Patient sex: M
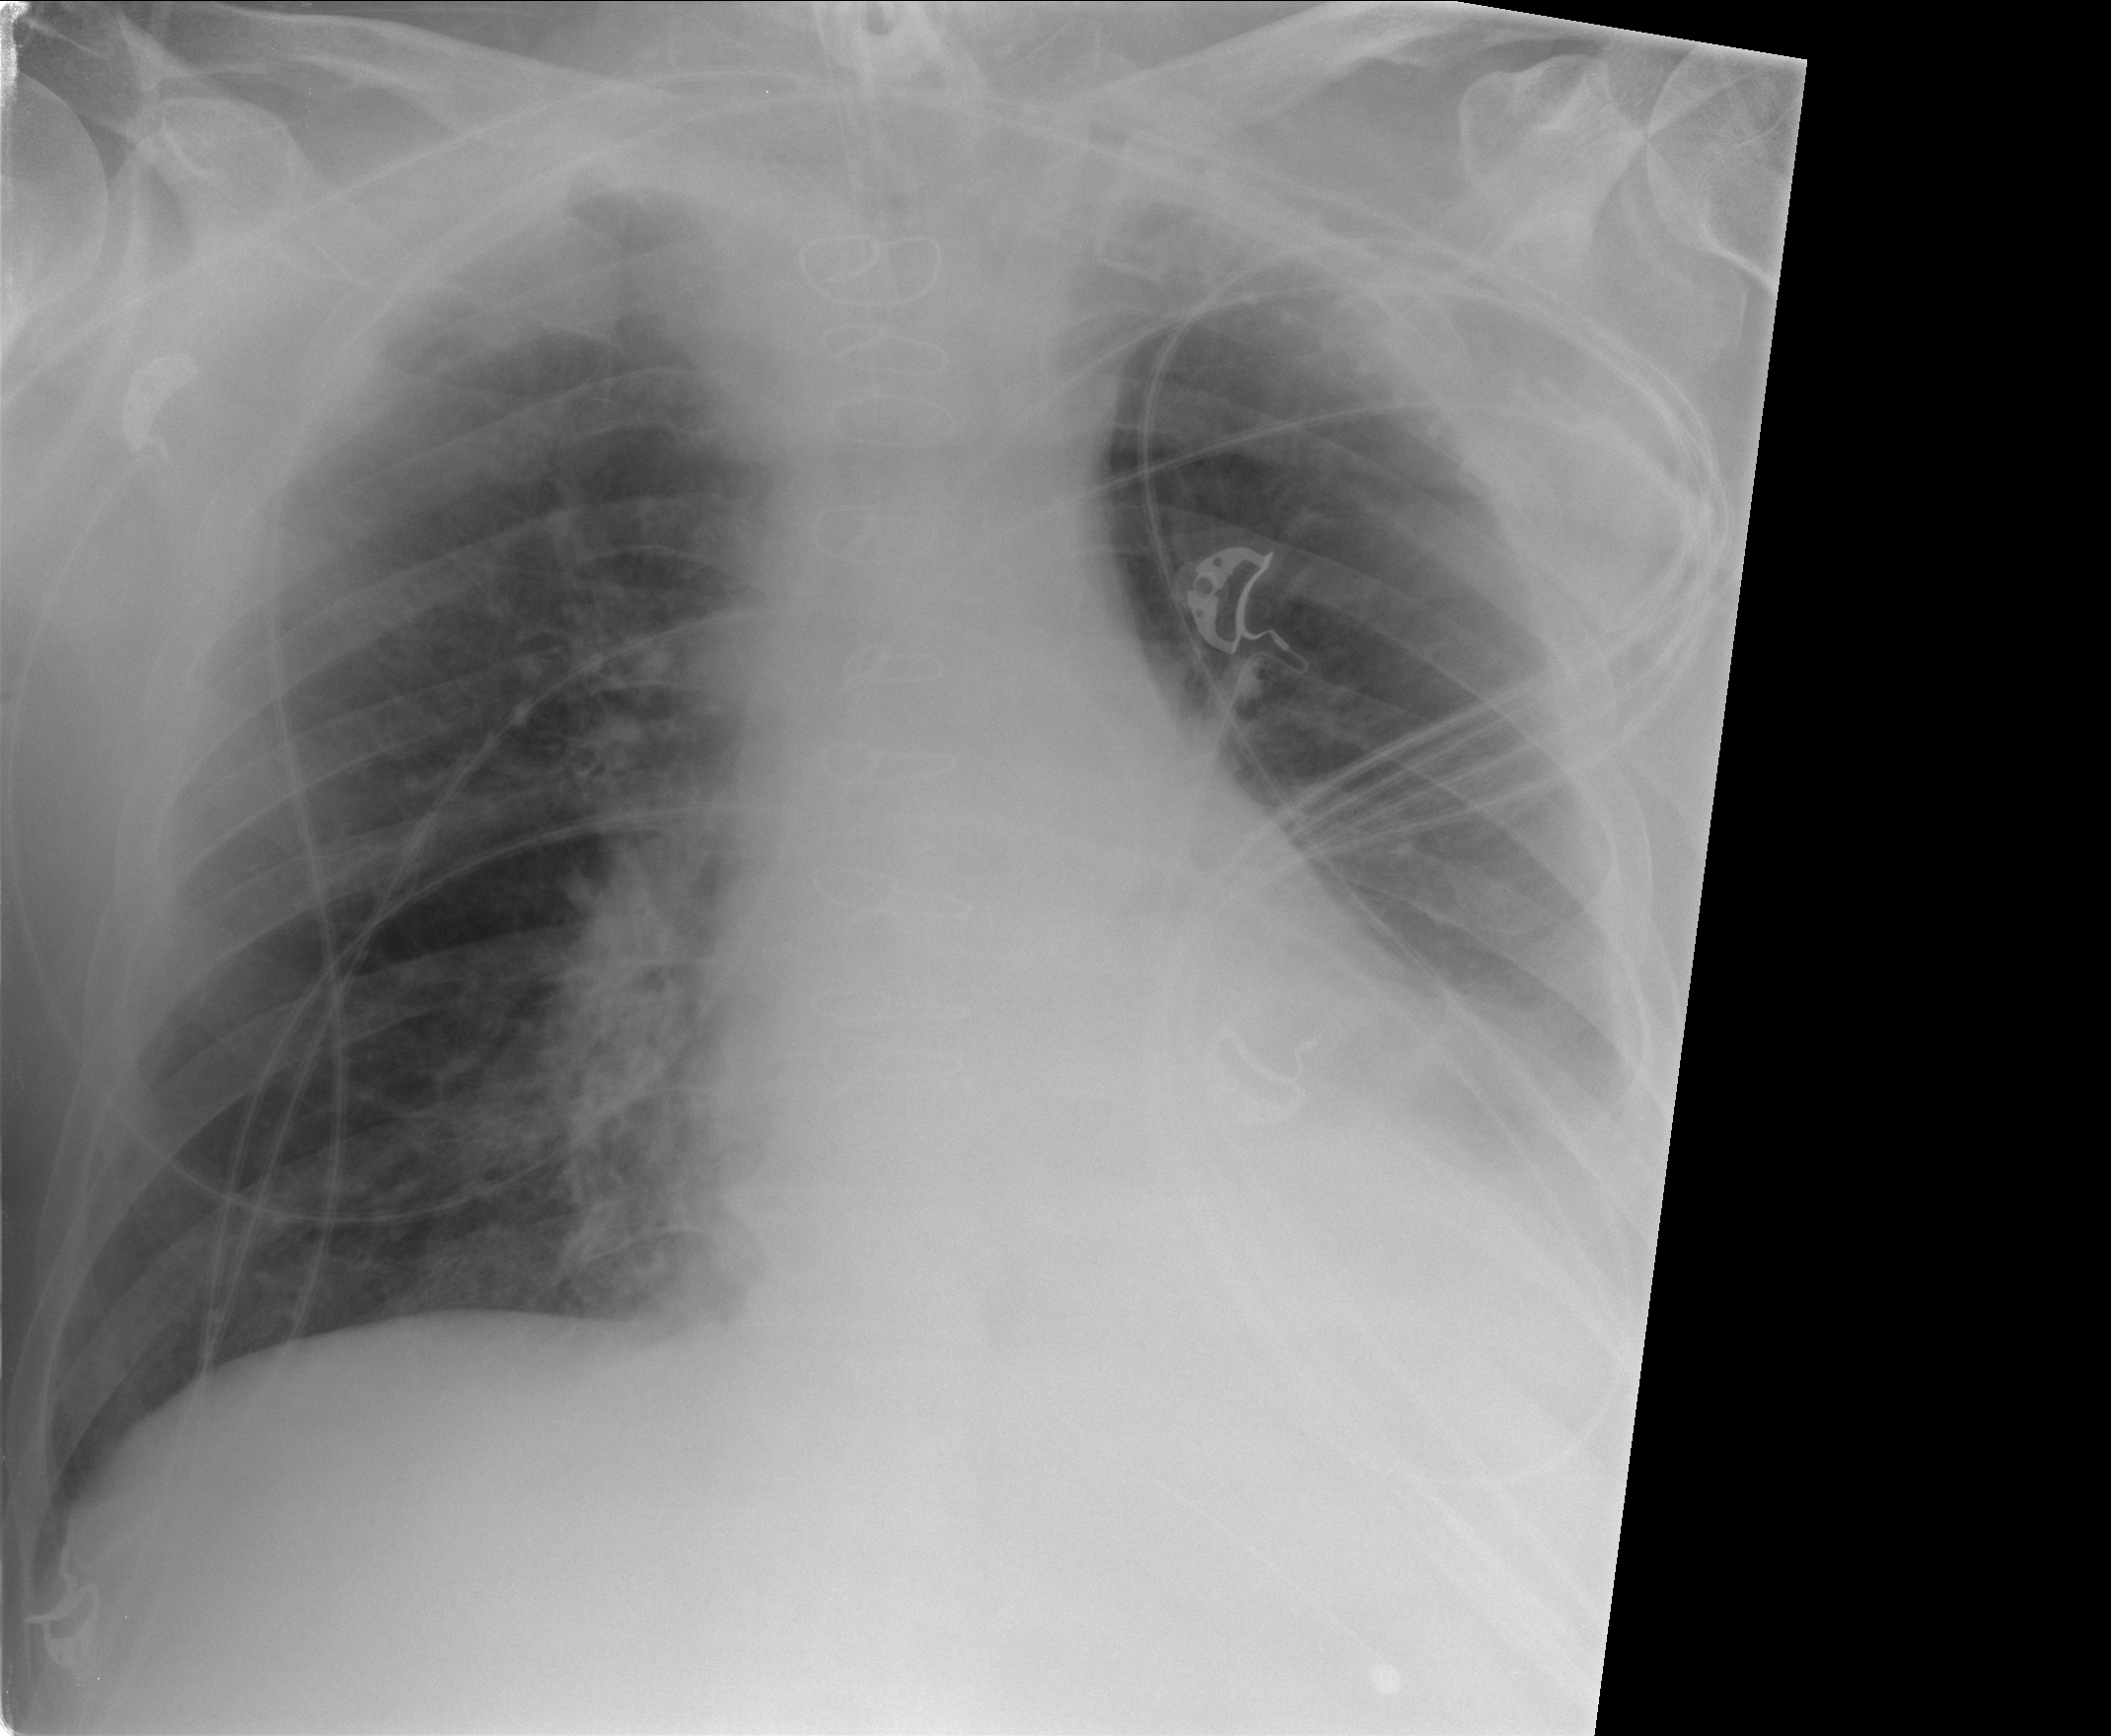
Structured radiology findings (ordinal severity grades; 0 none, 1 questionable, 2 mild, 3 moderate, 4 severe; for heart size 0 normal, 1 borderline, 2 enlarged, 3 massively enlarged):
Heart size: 2
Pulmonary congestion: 2
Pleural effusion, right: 0
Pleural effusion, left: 2
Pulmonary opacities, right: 2
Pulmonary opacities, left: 1
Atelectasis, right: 0
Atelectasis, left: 0